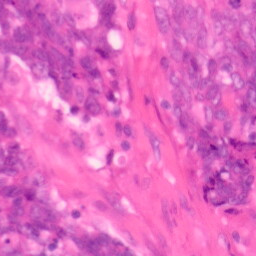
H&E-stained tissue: Colon